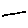
Label: line